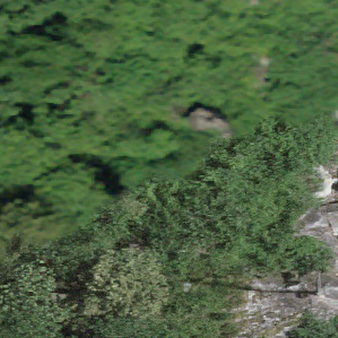
Label: other